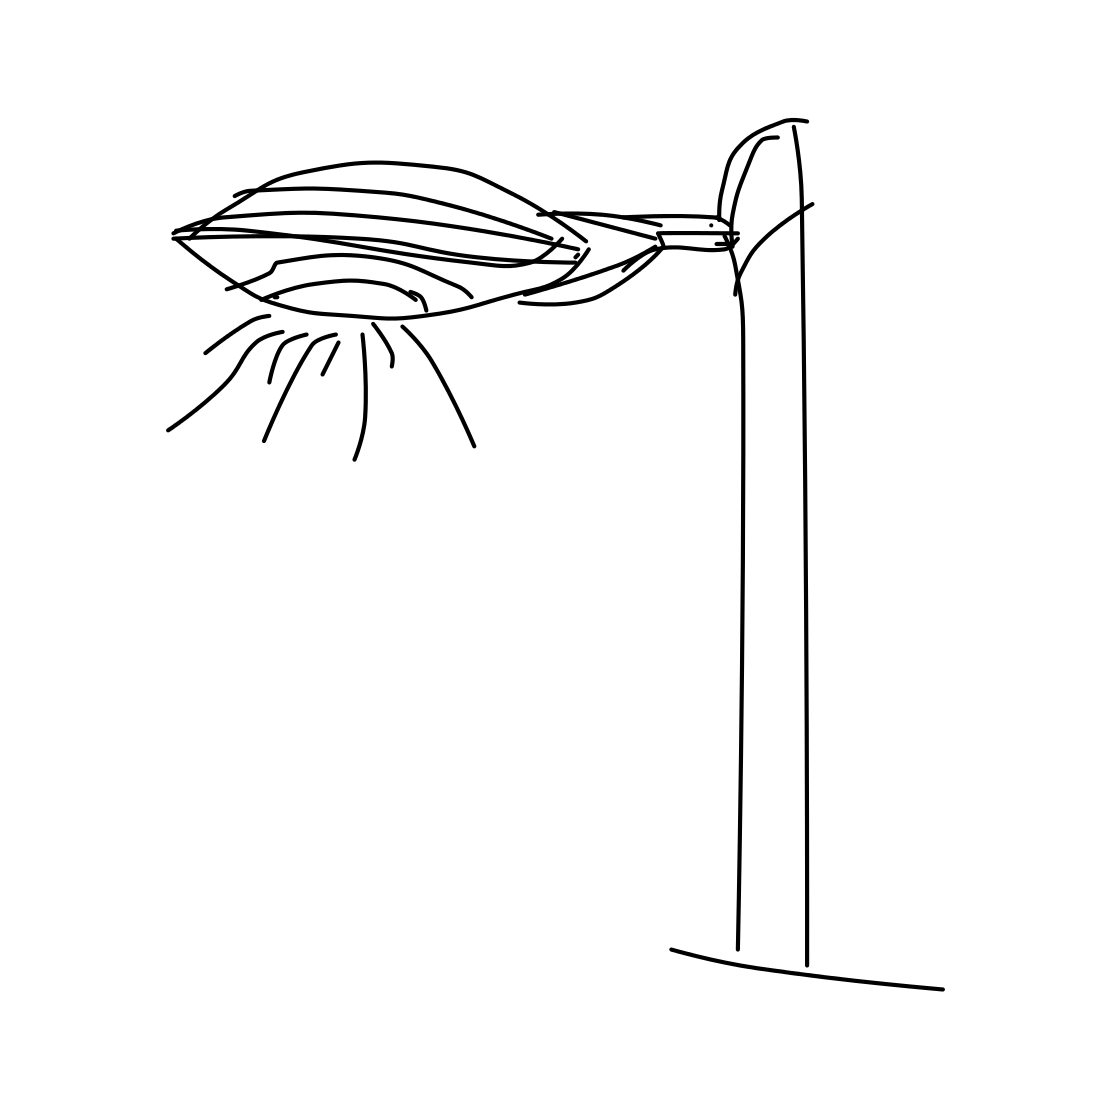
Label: streetlight